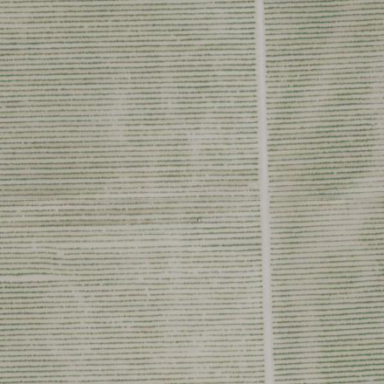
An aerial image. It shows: Vineyard growing grapes.